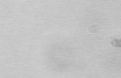
Label: camera_spot